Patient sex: F
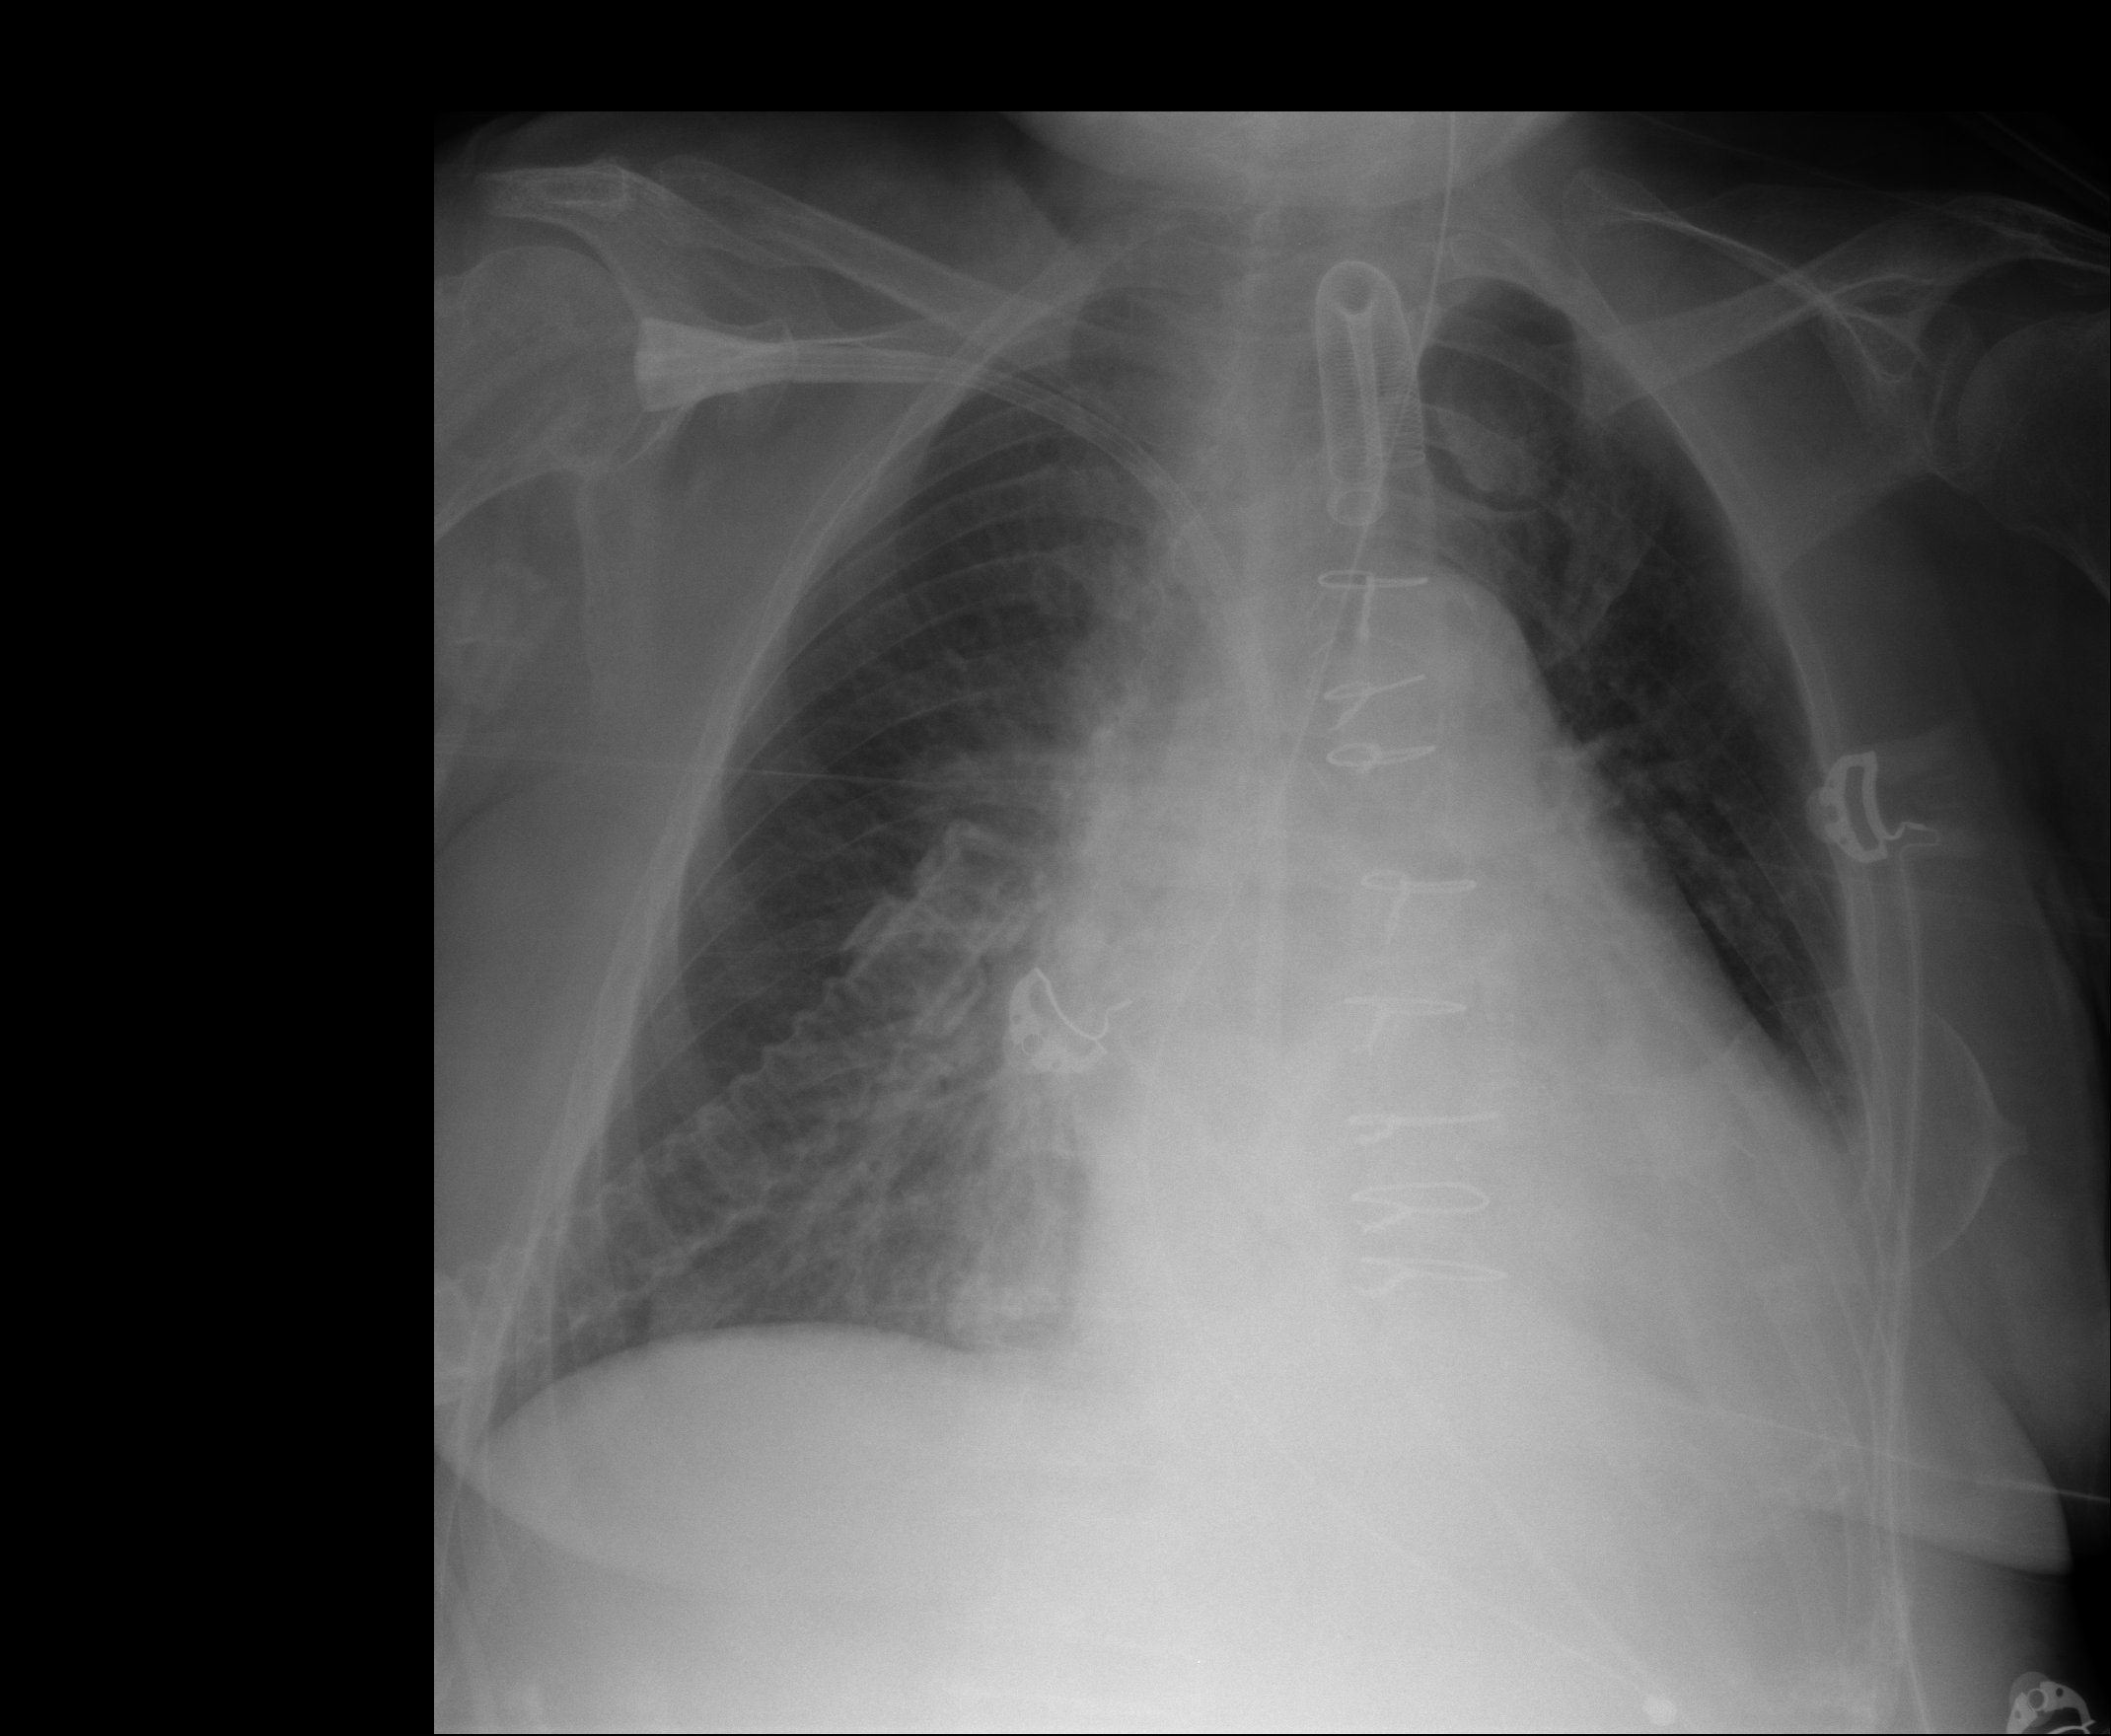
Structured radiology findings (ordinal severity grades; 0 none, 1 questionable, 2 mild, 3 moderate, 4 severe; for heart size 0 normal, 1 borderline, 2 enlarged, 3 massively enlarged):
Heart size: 2
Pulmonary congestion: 1
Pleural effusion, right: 0
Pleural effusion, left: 0
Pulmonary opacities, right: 1
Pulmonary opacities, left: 0
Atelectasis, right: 2
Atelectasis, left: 2